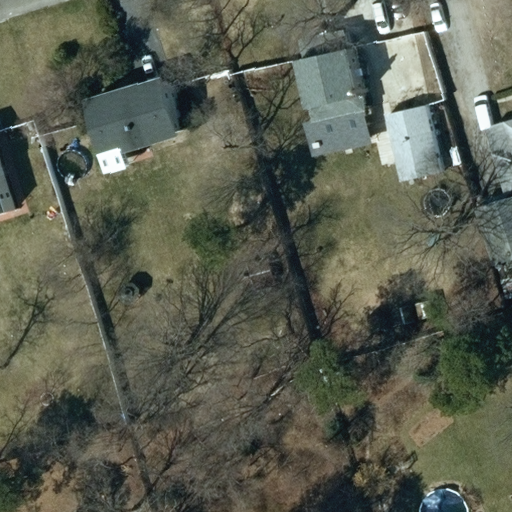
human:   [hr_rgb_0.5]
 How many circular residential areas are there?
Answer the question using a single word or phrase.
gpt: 0

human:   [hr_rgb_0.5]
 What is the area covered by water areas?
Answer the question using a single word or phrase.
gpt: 0m2

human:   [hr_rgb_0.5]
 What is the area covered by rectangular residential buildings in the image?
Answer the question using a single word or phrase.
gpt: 449m2

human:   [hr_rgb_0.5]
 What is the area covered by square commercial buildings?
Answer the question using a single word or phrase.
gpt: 0m2

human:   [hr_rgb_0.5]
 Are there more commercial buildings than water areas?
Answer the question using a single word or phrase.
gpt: no

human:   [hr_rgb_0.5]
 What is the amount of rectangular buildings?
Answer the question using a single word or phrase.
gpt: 5

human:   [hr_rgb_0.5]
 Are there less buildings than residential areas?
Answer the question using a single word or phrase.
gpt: no

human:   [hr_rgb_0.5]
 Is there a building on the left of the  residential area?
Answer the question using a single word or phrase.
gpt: no

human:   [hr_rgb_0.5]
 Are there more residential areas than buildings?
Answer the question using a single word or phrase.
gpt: no

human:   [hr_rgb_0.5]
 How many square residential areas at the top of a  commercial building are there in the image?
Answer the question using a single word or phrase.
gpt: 0

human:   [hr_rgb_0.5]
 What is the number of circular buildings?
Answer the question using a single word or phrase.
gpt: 0

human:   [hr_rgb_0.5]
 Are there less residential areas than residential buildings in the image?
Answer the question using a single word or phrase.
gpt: yes

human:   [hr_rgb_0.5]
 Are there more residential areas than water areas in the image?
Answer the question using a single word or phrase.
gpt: yes

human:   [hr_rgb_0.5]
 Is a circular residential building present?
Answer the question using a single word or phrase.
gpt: no

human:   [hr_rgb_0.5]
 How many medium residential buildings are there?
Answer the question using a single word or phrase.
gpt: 3

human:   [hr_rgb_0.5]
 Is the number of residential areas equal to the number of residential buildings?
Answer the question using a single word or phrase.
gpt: no

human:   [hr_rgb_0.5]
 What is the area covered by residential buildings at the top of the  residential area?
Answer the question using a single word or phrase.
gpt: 0m2

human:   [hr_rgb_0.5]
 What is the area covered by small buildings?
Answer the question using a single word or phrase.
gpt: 127m2

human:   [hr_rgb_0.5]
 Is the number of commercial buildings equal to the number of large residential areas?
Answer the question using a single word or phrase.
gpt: no

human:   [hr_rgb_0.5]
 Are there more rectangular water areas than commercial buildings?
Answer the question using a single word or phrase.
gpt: no

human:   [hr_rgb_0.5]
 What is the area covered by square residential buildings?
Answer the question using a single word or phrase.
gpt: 0m2

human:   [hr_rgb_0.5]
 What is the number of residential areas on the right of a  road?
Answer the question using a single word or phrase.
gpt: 0

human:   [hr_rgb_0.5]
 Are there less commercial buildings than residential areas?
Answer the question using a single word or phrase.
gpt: yes

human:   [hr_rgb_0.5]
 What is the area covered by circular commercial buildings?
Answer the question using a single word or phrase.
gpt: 0m2

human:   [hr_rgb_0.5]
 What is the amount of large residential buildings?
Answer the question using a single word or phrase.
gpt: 0

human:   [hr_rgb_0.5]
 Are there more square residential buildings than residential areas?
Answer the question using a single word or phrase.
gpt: no

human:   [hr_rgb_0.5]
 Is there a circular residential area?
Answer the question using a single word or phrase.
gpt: no

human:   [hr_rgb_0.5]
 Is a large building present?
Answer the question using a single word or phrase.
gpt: no

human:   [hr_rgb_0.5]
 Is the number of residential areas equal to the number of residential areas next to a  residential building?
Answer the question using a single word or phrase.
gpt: yes

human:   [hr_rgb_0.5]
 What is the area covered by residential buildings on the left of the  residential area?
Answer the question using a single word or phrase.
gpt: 0m2

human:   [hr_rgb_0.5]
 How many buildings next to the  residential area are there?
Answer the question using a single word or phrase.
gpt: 6

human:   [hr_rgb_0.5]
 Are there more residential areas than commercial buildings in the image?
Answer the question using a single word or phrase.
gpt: yes

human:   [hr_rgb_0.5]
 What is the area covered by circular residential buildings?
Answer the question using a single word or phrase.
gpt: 0m2

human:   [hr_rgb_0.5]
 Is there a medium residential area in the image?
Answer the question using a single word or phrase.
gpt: no

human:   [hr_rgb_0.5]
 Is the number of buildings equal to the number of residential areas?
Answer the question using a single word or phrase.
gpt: no

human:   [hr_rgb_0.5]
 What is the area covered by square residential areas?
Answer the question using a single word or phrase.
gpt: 0m2